Question: I have a multi sheet excel file like the one pictured below. I want to highlight with the condition:
if value 'app' in column 'Kind' matches with value 'v6.0' in column 'NetFrameworkVersion'
then highlight it yellow
if value 'functionapp' in column 'Kind' matches with value 'v4.0' in column 'NetFrameworkVersion'
then highlight it green
else highlight it blue
'''
import pandas as pd
import pathlib
import xlsxwriter
with pd.ExcelWriter('*/environment.xlsx' , engine='xlsxwriter') as writer:
for filename in pathlib.Path('*/FD').glob('*.csv'):
df = pd.read_csv(filename)
df_custom = df.filter(['Kind', 'NetFrameworkVersion', 'Use32BitWorkerProcess', 'AlwaysOn' ]) #Select column and arrange custom
sheetname = filename.stem.split('-')[3] #Set sheet name save as short name
df_custom.style.to_excel(writer, sheet_name=sheetname,index=True, header = True) #write out file excel after read all data from csv files
#set border#
workbook = writer.book
worksheet = writer.sheets[sheetname]
border_fmt = workbook.add_format({'bottom':1, 'top':1, 'left':1, 'right':1})
worksheet.conditional_format(xlsxwriter.utility.xl_range(0, 0, len(df), len(df_custom.columns)), {'type': 'no_errors', 'format': border_fmt})
worksheet.set_column('C1:Z200', 25) #set range column width
worksheet.set_column('B:B', 35) #set 1 column width
red_format = workbook.add_format({'bg_color': '#FFC7CE',
'font_color': '#9C0006'})
worksheet.conditional_format('F1:F1000', {'type': 'text',
'criteria': 'containing',
'value': 'True',
'format': red_format})
worksheet.conditional_format('G1:G100', {'type': 'text',
'criteria': 'containing',
'value': 'False',
'format': red_format})
writer.save()
'''
Example Picture:

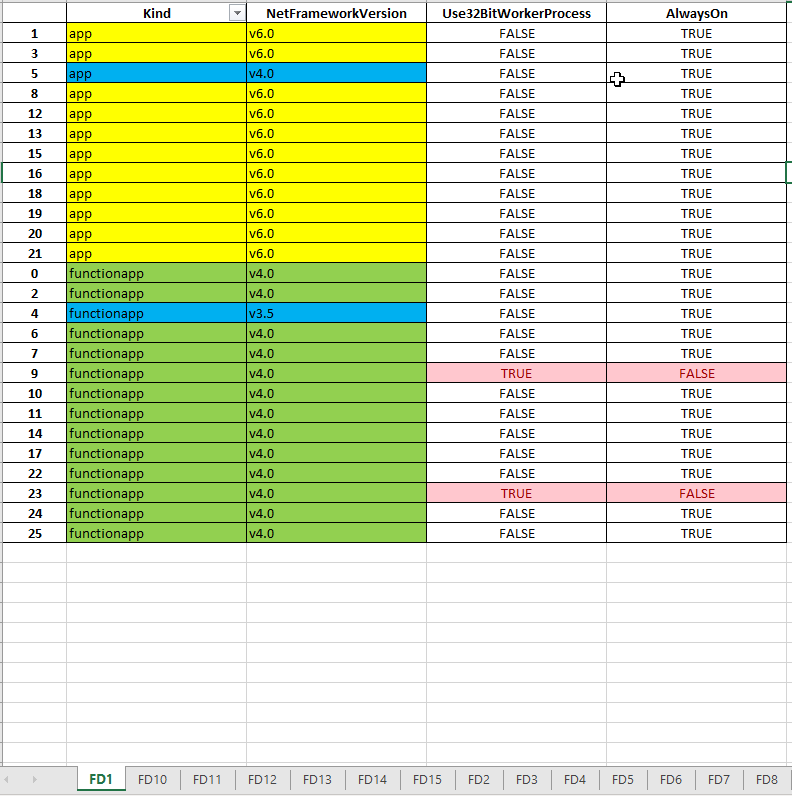
Answer: Let 'df' be the 'DataFrame' from your picture.
Something like this should work:
'''
import pandas as pd # Jinja2 must be installed
def styler(series):
color_attr = ''
if series['Kind'] == 'app' and series['NetFrameworkVersion'] == 'v6.0':
color_attr = 'background-color: yello'
elif series['Kind'] == 'functionapp' and series['NetFrameworkVersion'] == 'v4.0':
color_attr = 'background-color: green'
else:
color_attr = 'background-color: blue'
return pd.Series(color_attr, series.index)
left_df_p = df[['Kind', 'NetFrameworkVersion']]
left_df_p.style.apply(styler, axis=1) # iterates over every row
colored_df = left_df_p.join(df[['Use32BitWorkerProcess', 'AlwaysOn']])
'''
<URL>